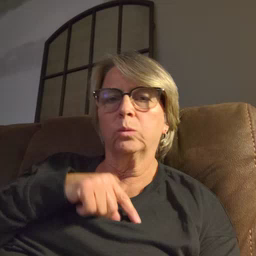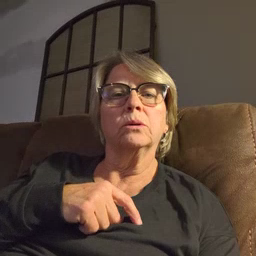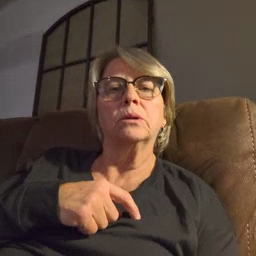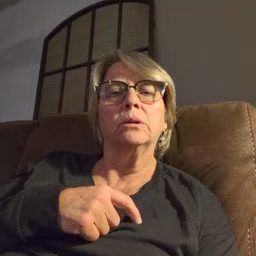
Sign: mouse